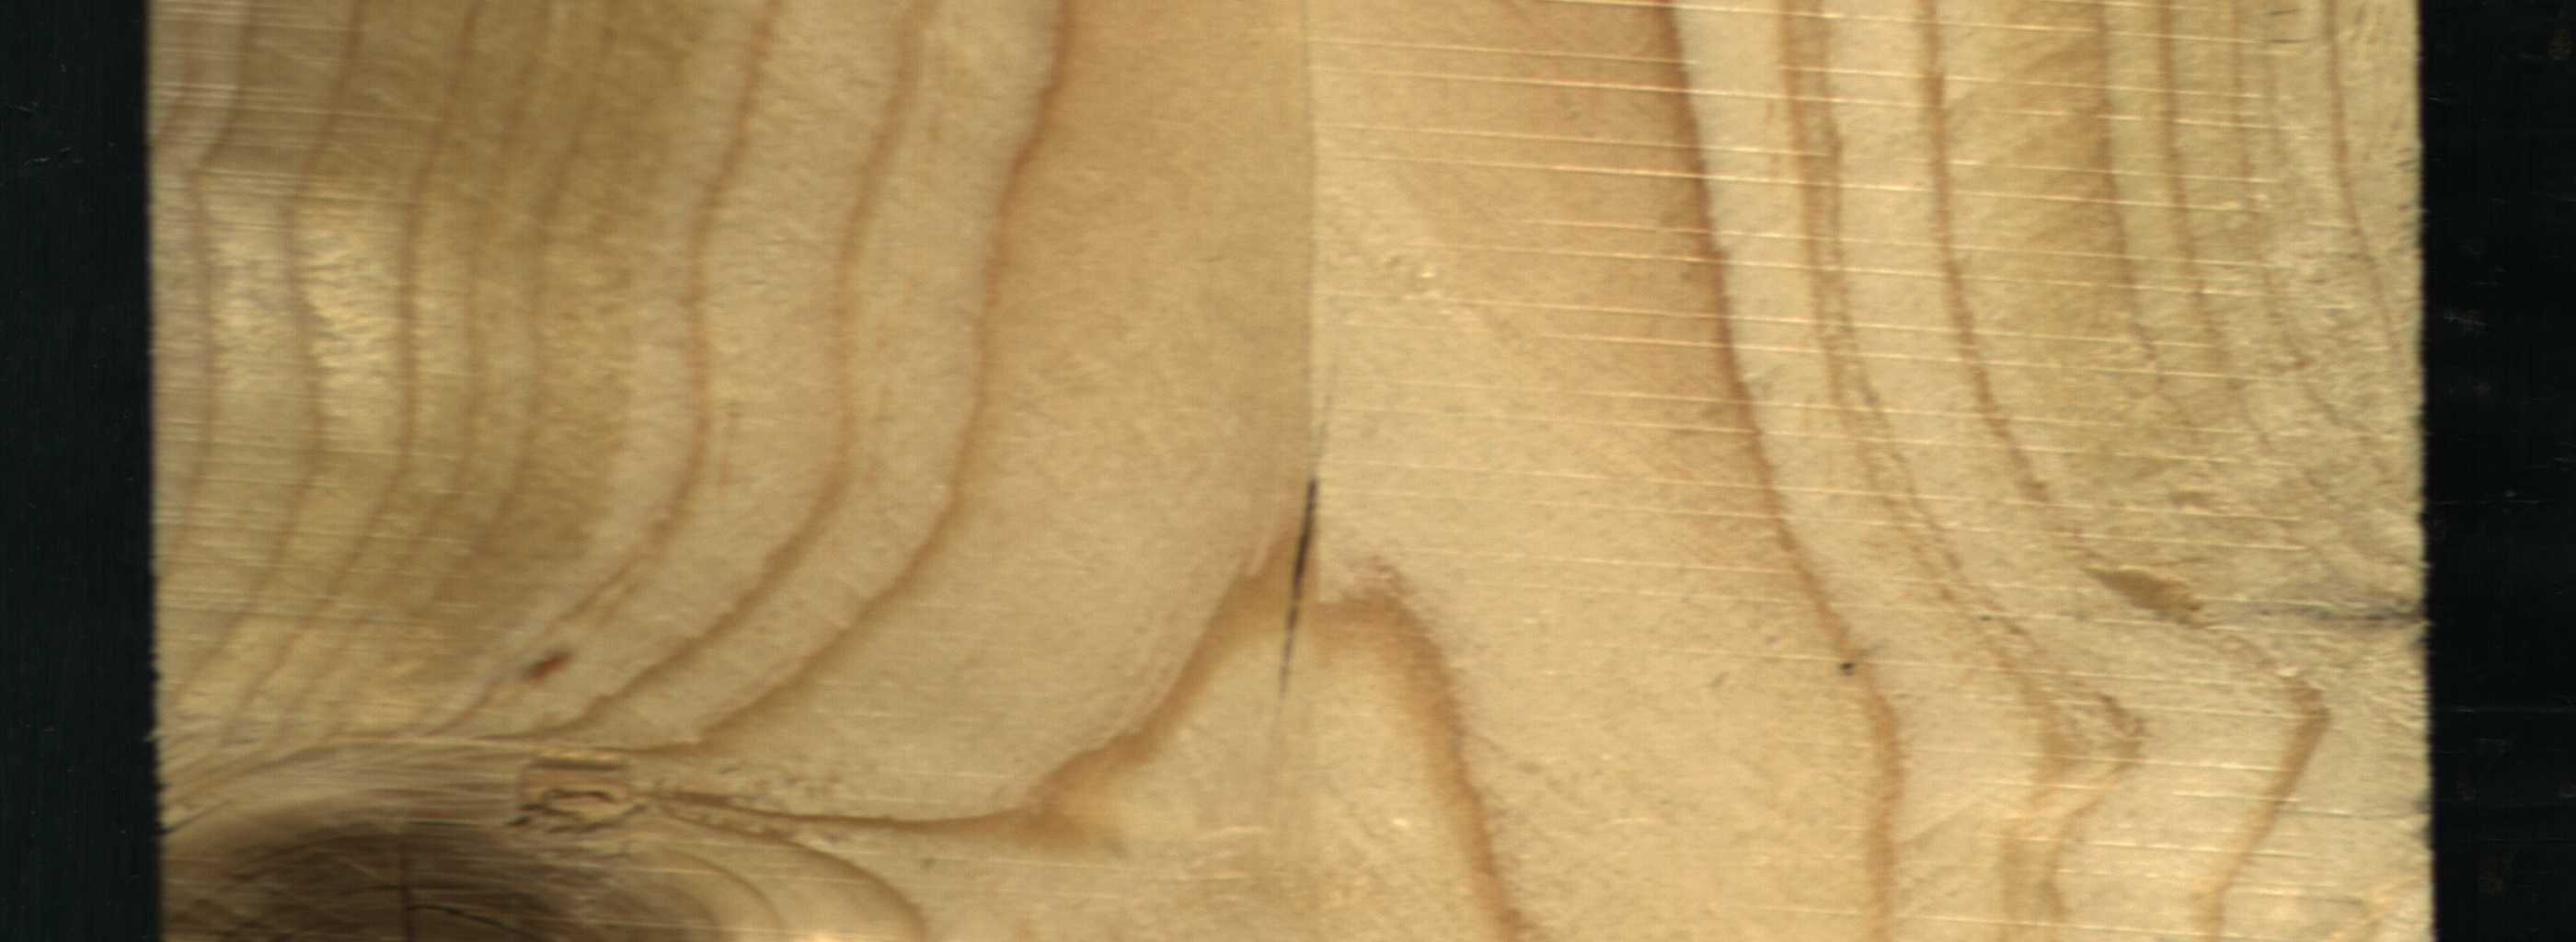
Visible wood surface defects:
resin
Crack
knot_with_crack